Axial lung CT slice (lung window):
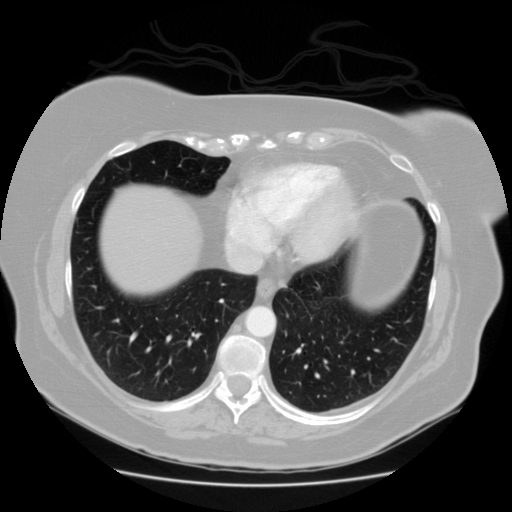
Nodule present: no